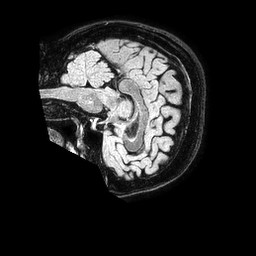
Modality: FLAIR
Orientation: sagittal
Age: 59
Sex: female
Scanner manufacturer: philips
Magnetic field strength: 1.5 T
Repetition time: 4.8 s
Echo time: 0.3 s